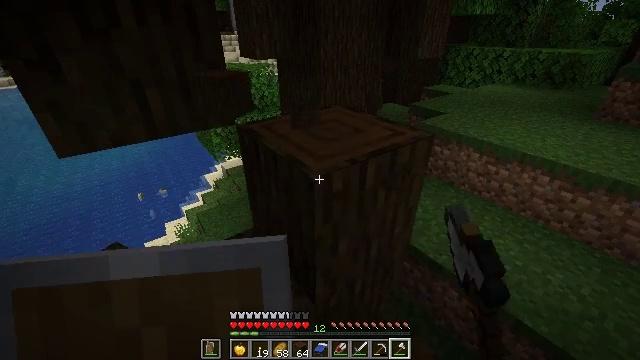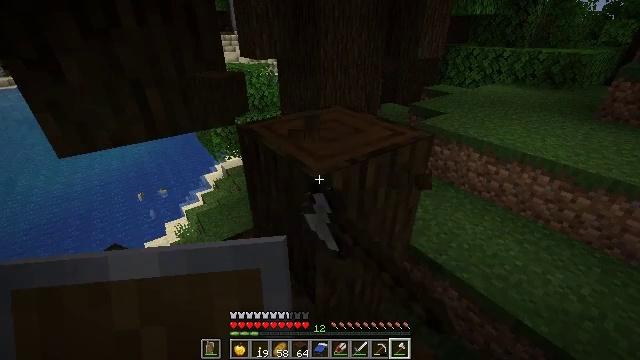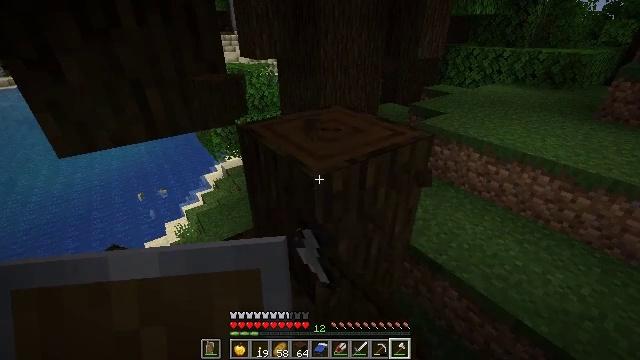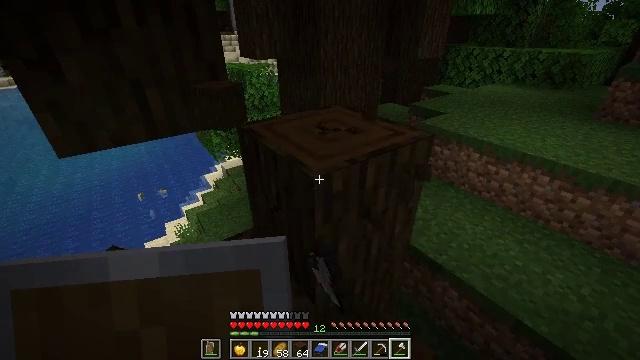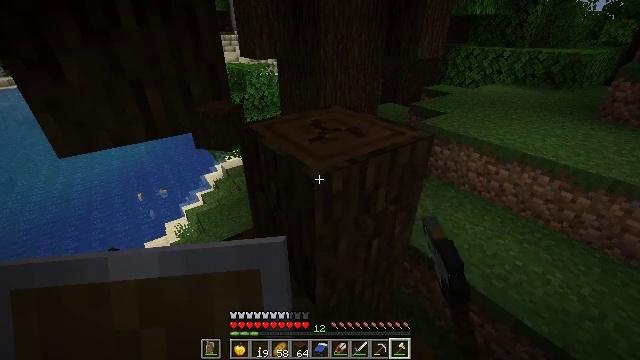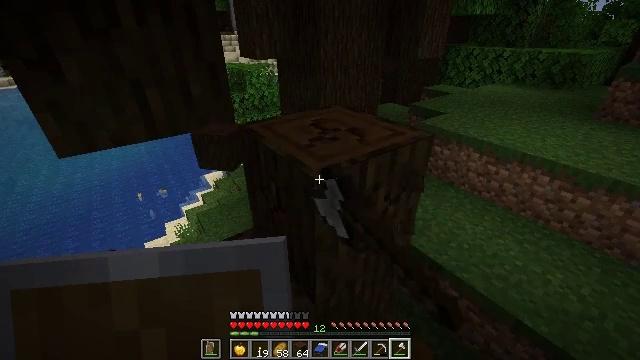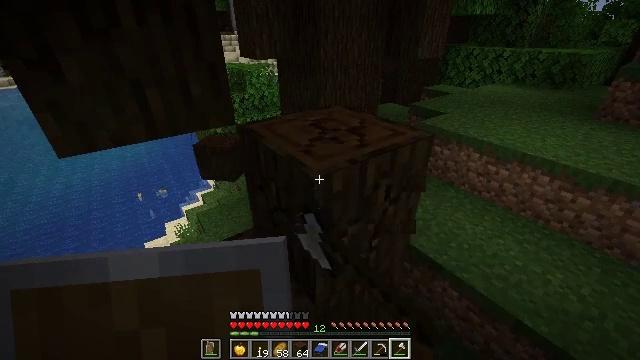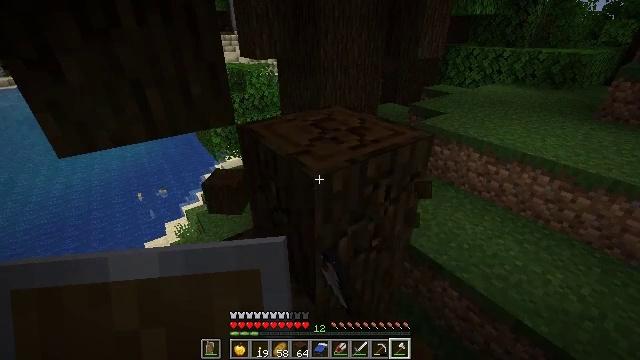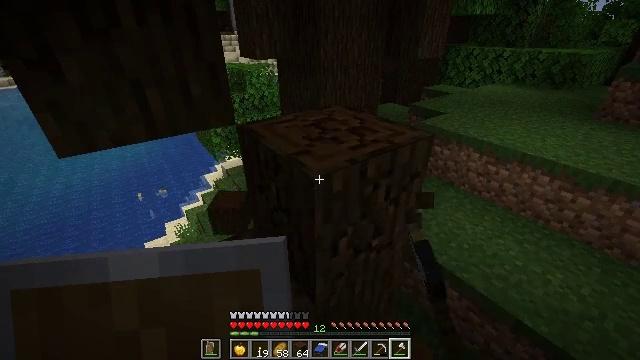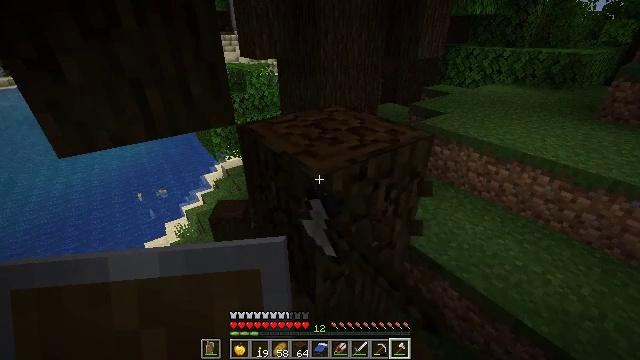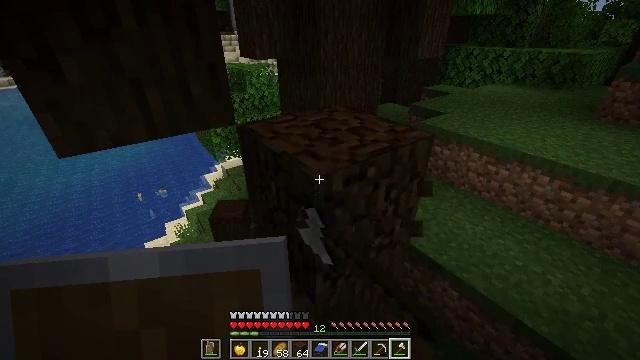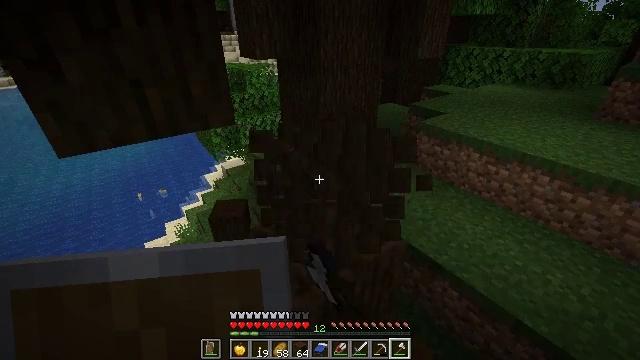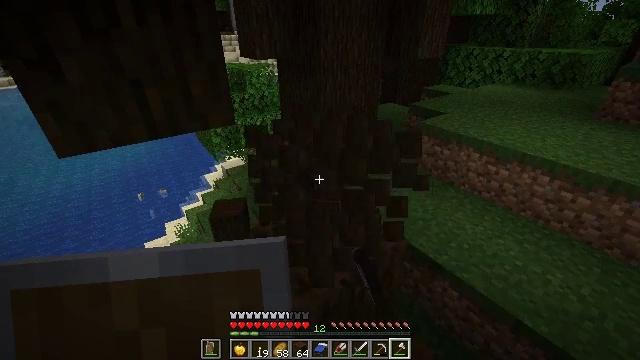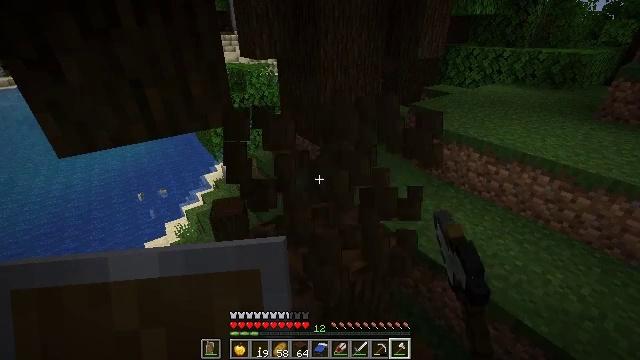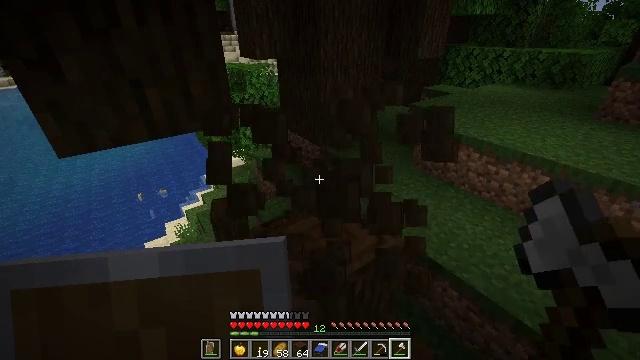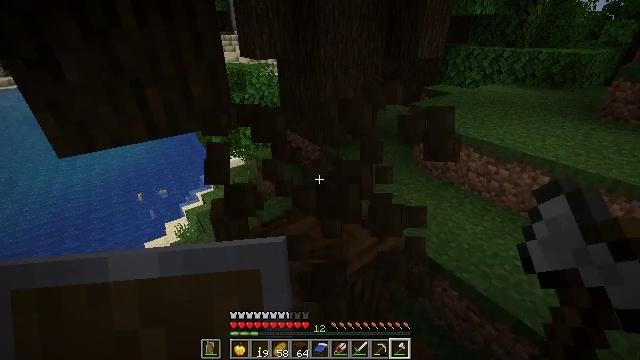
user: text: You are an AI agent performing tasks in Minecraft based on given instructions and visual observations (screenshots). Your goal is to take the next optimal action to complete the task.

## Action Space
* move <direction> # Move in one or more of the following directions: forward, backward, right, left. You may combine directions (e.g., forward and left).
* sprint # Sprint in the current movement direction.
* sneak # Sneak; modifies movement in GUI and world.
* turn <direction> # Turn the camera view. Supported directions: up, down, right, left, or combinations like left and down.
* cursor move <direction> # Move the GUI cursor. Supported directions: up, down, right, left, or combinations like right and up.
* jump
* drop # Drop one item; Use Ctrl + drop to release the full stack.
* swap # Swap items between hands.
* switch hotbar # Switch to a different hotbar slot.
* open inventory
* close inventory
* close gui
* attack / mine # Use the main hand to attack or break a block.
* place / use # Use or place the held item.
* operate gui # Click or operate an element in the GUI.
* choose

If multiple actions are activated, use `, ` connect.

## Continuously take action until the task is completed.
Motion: motion action
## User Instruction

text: Gather dark oak log for crafting.
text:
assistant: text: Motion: attack / mine
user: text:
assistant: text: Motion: attack / mine
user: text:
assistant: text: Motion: attack / mine
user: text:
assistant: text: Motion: attack / mine
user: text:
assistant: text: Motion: attack / mine
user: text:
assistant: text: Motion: attack / mine
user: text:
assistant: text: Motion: attack / mine
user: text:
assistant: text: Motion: attack / mine
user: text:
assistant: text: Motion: attack / mine
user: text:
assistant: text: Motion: attack / mine
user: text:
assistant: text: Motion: attack / mine
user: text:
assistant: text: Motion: attack / mine
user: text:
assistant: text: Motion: attack / mine
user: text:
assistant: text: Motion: attack / mine
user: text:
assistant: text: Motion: attack / mine
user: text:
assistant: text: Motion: attack / mine
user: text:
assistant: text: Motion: attack / mine
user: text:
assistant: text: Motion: turn left and up, attack / mine
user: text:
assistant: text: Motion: turn left and up, attack / mine
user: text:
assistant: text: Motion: turn left and up, attack / mine
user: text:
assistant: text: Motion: turn left and up, attack / mine
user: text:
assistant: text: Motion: turn left and up, attack / mine
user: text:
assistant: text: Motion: attack / mine
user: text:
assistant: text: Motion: attack / mine
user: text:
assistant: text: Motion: attack / mine
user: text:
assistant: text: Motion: attack / mine
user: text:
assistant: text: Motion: attack / mine
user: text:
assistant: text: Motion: attack / mine
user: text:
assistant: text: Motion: attack / mine
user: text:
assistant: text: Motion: attack / mine